Interaction volume radius: 10 \u00c5
Interaction volume height: 25 \u00c5
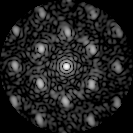
Disorder parameter: 0.4213